Question: I've got a large circle with an image as a fill pattern. The circle is rotated.
When I click inside the circle I wish to create a smaller circle which contains the same image and the same offset. Essentially it should look as if the smaller circle is transparent.
So my question is as follows:
How do I determine the offset for the background image of the smaller circle with the rotation of the bigger circle?
Here's an example of the incorrect offset:

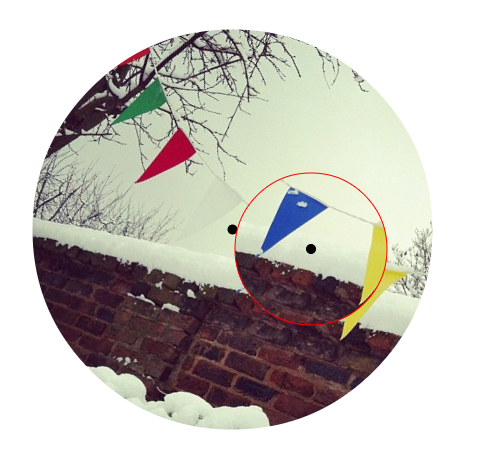
Answer: I'm guessing the source image for your smaller circle is the same as the big circle--just unrotated.
If that's the case, you need to
Then you can clip your smaller circle around the unrotated mouseclick and rotate it into place.
Given:
- - -
You can calculate your un-rotated mouseclick position ( preRX / preRY ) like this:
'''
// the bigger circle's rotation point
var cx=150;
var cy=150;
// the rotation angle in radians
var radAngle=Math.PI/6; // 30 degrees, for example
// the rotated mouseclick point
var rx=225;
var ry=245;
// the radius of the smaller circle
var smallRadius=50;
// calculate the unrotated mouseclick point
var dx= rx-cx;
var dy= ry-cy;
var preRX= cx+ dx*Math.cos(-radAngle) - dy*Math.sin(-radAngle);
var preRY= cy+ dy*Math.cos(-radAngle) + dx*Math.sin(-radAngle);
'''
Then you make a clipping path using your smaller circle
'''
// create a clipping path for the small circle
ctx.arc(preRX,preRY,smallRadius,0,Math.PI*2,false);
ctx.closePath();
ctx.clip();
'''
And finally translate + rotate and draw the clipped image into position
'''
// rotate the small circle into position
ctx.translate(cx,cy);
ctx.rotate(radAngle);
ctx.globalAlpha=1.0;
ctx.drawImage(img,-img.width/2,-img.height/2);
'''
Here is code and a Fiddle: <URL>
'''
<!doctype html>
<html>
<head>
<link rel="stylesheet" type="text/css" media="all" href="css/reset.css" /> <!-- reset css -->
<script type="text/javascript" src="http://code.jquery.com/jquery.min.js"></script>
<style>
body{ background-color: ivory; }
canvas{border:1px solid red;}
</style>
<script>
$(function(){
var canvas = document.getElementById('canvas');
var ctx=canvas.getContext("2d");
var img=new Image();
img.onload=function(){
draw();
}
img.src="https://dl.dropboxusercontent.com/u/139992952/stackoverflow/house-icon.png";
function draw(){
// the bigger circle's rotation point
var cx=150;
var cy=150;
// the rotation angle in radians
var radAngle=Math.PI/6; // 30 degrees
// the rotated mouseclick point
var rx=225;
var ry=245;
// the radius of the smaller circle
var smallRadius=50;
// calculate the unrotated mouseclick point
var dx= rx-cx;
var dy= ry-cy;
var preRX= cx+ dx*Math.cos(-radAngle) - dy*Math.sin(-radAngle);
var preRY= cy+ dy*Math.cos(-radAngle) + dx*Math.sin(-radAngle);
// test
// rotate the original image and draw it
ctx.save();
ctx.translate(cx,cy);
ctx.rotate(radAngle);
ctx.globalAlpha=.25;
ctx.drawImage(img,-img.width/2,-img.height/2);
ctx.restore();
// clip the smaller image, rotate it and draw it
ctx.save();
ctx.beginPath();
// create a clipping path for the small circle
ctx.arc(preRX,preRY,smallRadius,0,Math.PI*2,false);
ctx.closePath();
ctx.clip();
// rotate the small circle into position
ctx.translate(cx,cy);
ctx.rotate(radAngle);
ctx.globalAlpha=1.0;
ctx.drawImage(img,-img.width/2,-img.height/2);
// stroke the circle
ctx.arc(preRX,preRY,smallRadius,0,Math.PI*2,false);
ctx.stroke();
ctx.restore();
}
}); // end $(function(){});
</script>
</head>
<body>
<p>Original image is 25% opacity</p>
<p>Clipped overlay image is 100% opacity</p>
<canvas id="canvas" width=350 height=350></canvas>
</body>
</html>
'''